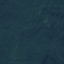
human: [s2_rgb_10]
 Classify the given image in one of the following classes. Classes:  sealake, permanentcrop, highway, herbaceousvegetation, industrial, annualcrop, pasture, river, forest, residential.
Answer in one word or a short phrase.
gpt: Forest